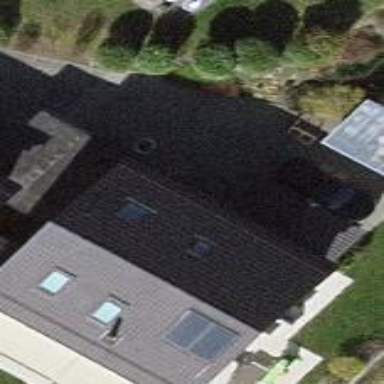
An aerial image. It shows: Simple and straightforward house.